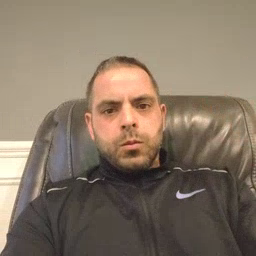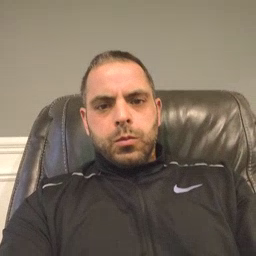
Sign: hen